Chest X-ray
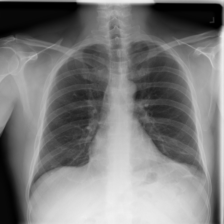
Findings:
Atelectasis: negative
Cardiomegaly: negative
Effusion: negative
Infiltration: negative
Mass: negative
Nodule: negative
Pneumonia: negative
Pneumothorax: negative
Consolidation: negative
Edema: negative
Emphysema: negative
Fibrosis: negative
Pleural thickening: negative
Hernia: negative